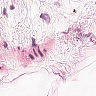
Metastatic tissue present: no